Question: I have an ASP.net 4.5 text box with 5 rows. When I save the below data to my table it does not take in consideration that there are line breaks.
Example:
> Hello my name is Mike!
How are you?Please can you help?
When saving this data to my table it of course save it like this below and it will be displayed like this again if I populate my website with this value.
> Hello my name is Mike!How are you?Please can you help?
But I want it to be displayed with the line breaks as the way it was written in the first place.
The thing is, I do not want to make use of a custom form item because then the user will be able to copy and paste all html from another website in and I do not want that.
Any idea how this can be done without using a plugin such as below where the user will be able to copy and paste data into?

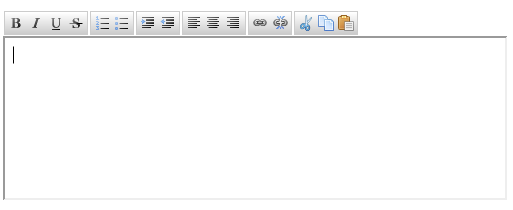
Answer: To populate your text box from the database try;
'''
TextBox1.Text = someText.Replace("
", Environment.NewLine)
'''
For Label
'''
Label1.Text = someText.Replace("
", <br />)
'''
Alternatively you could save the data to your database with the
'''
someText = TextBox1.Text.Replace("
", "<br />")
'''
Although this approach may not be appropriate if the database is also used elsewhere.